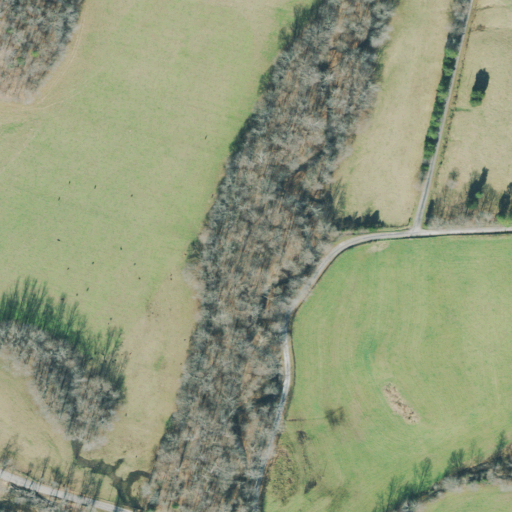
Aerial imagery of valley in Tennessee named Thompson Hollow containing pasture, open development, woody wetlands, and deciduous forest